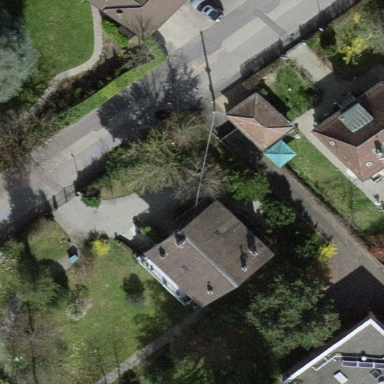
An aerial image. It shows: Garden enclosed by fence.